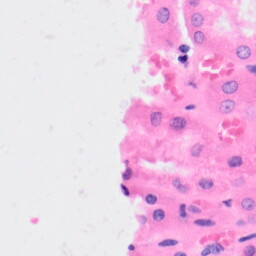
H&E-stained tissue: Kidney